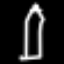
Label: pencil